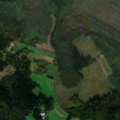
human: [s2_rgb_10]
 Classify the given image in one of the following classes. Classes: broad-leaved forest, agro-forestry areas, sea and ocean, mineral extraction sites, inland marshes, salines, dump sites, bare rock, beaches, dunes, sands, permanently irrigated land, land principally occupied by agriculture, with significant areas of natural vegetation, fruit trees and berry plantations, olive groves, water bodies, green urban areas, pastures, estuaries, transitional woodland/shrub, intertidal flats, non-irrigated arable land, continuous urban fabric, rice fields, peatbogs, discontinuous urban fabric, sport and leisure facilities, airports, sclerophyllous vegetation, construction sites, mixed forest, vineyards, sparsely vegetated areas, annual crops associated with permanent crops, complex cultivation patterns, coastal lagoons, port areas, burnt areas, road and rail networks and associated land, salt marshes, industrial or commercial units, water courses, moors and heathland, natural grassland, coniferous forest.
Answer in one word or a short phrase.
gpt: land principally occupied by agriculture, with significant areas of natural vegetation, coniferous forest, mixed forest